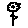
Label: flower